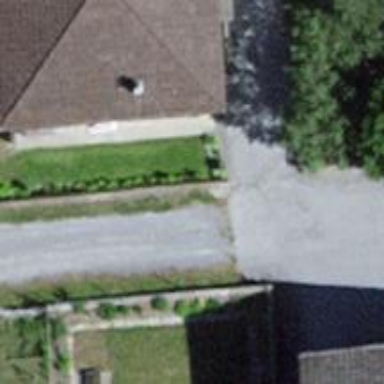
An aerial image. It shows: Asphalt driveway designated as service road.